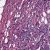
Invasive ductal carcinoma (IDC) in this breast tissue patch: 1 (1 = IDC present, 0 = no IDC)